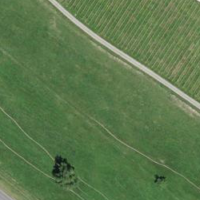
EUNIS habitat code: 25
Species observed at this site:
Aglais io
Nemobius sylvestris
Maniola jurtina
Centaurea cyanus
Stellaria media
Luzula campestris
Lathyrus vernus
Coenonympha pamphilus
Pararge aegeria
Chorthippus brunneus
Anemone ranunculoides
Viola riviniana
Araschnia levana
Gonepteryx rhamni
Veronica arvensis
Sedum album
Chorthippus biguttulus
Anthocharis cardamines
Papilio machaon
Silene latifolia
Issoria lathonia
Melanargia galathea
Gryllus campestris
Ranunculus bulbosus